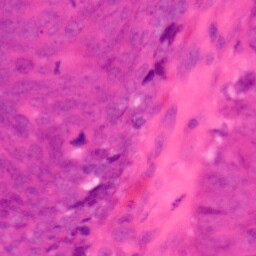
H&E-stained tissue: Colon